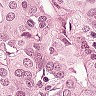
Metastatic tissue present: yes